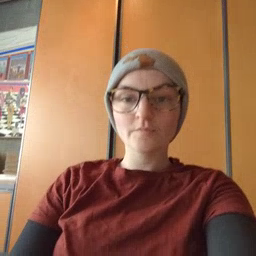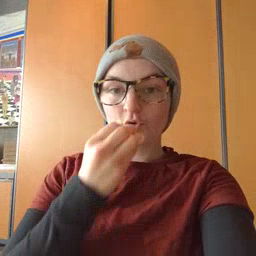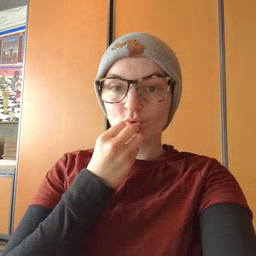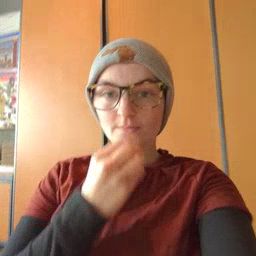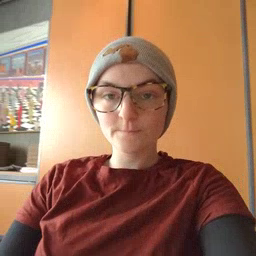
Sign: food